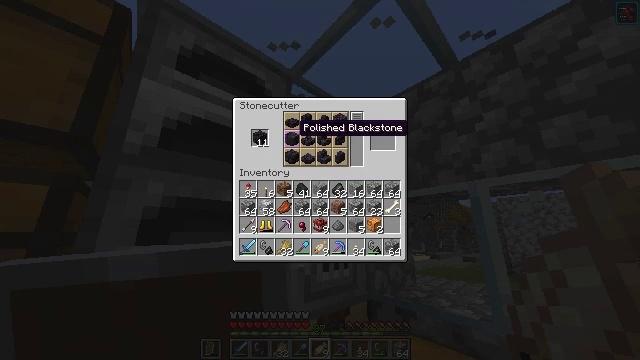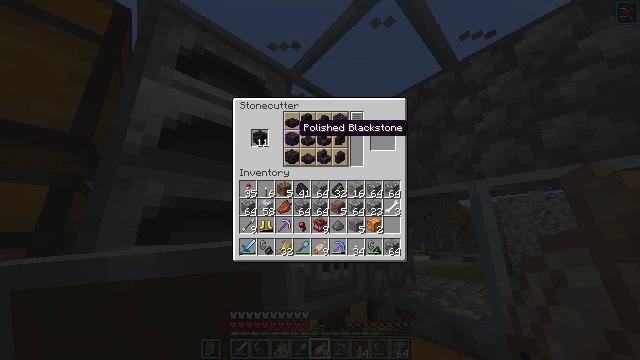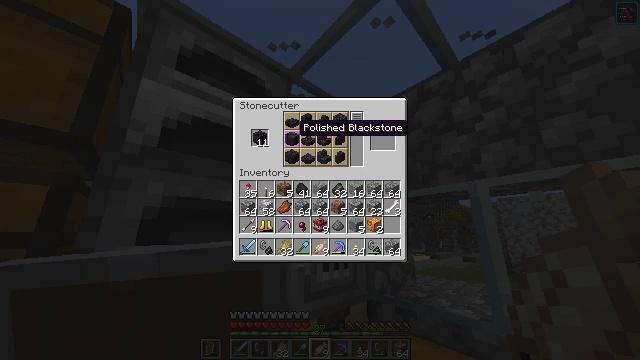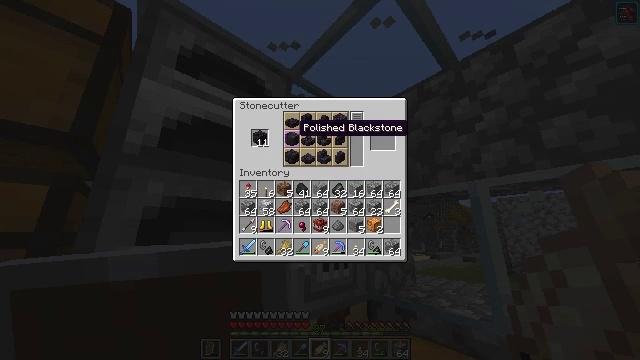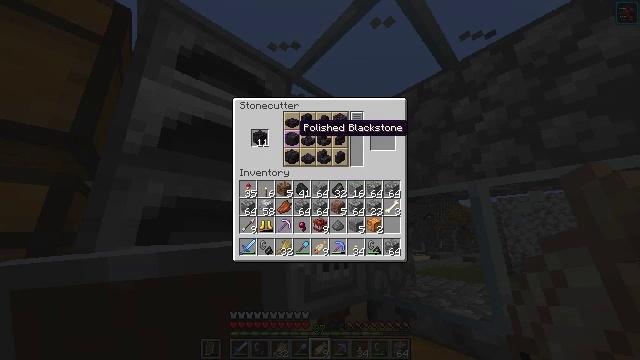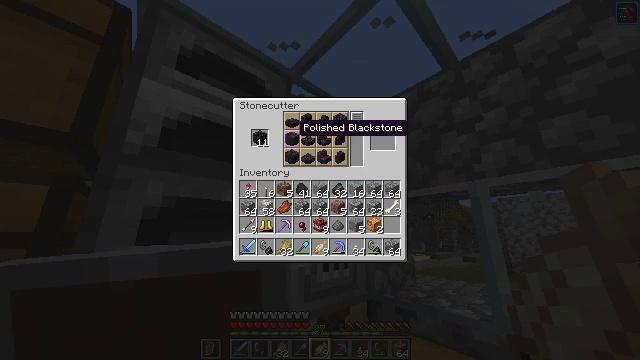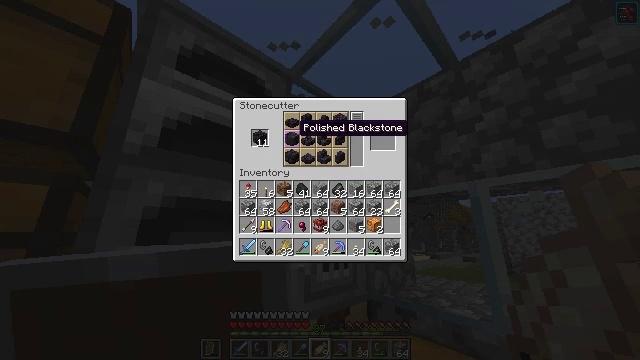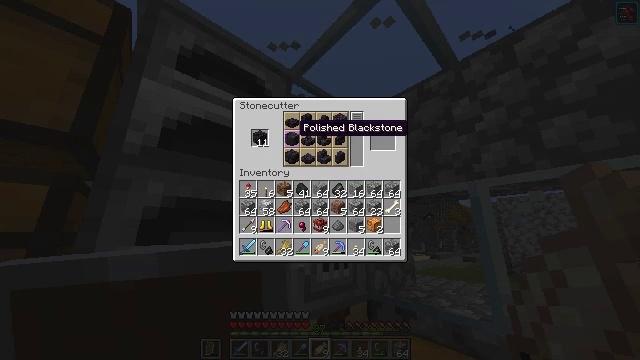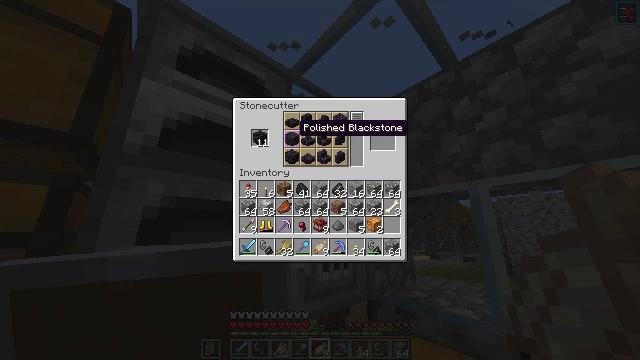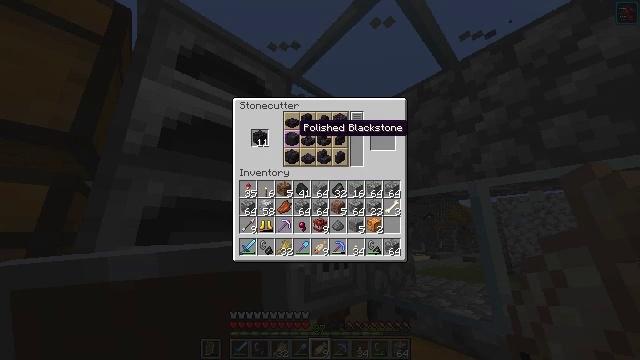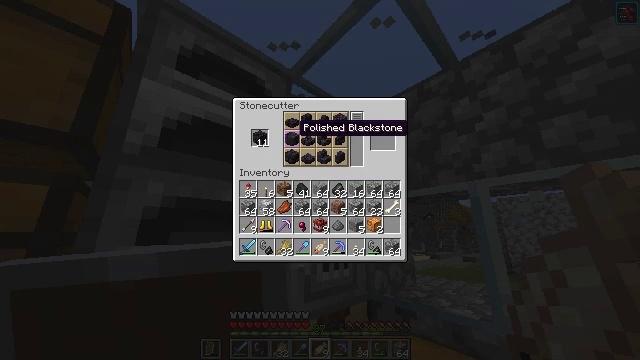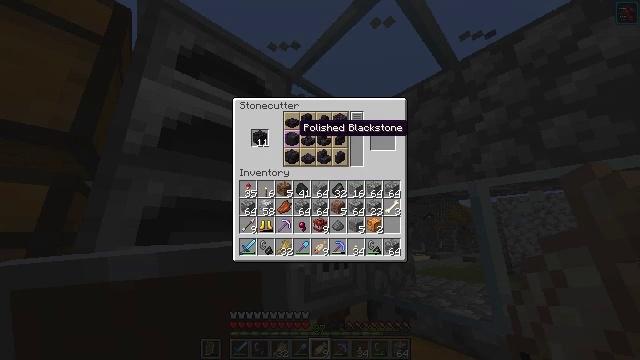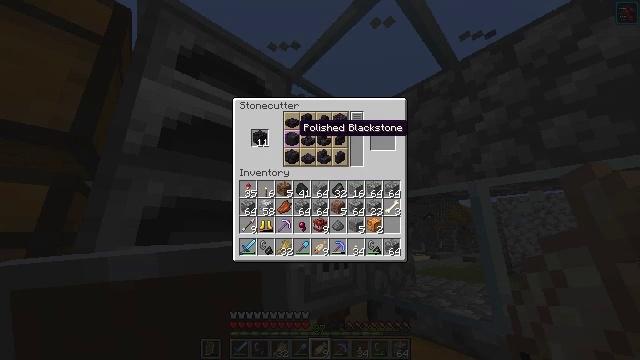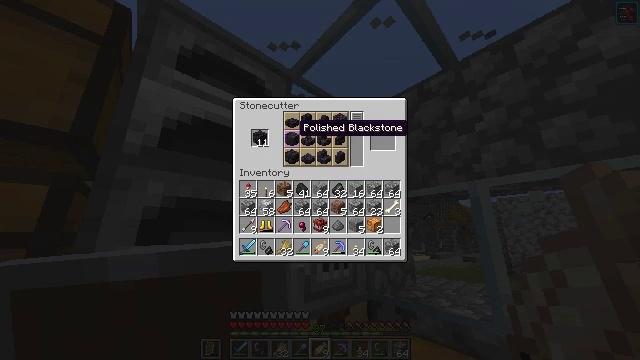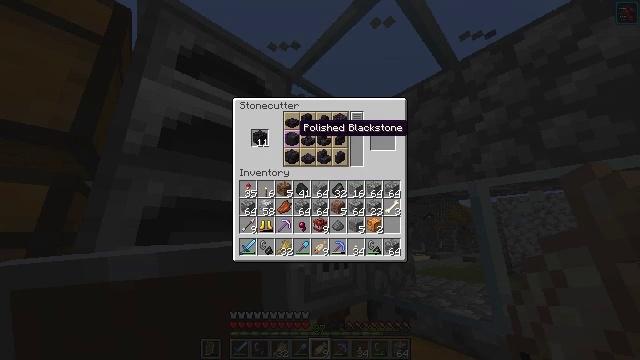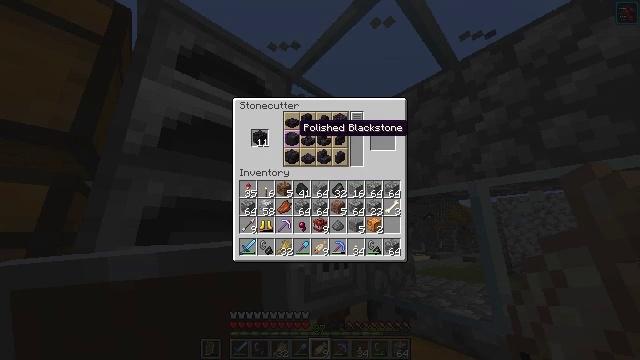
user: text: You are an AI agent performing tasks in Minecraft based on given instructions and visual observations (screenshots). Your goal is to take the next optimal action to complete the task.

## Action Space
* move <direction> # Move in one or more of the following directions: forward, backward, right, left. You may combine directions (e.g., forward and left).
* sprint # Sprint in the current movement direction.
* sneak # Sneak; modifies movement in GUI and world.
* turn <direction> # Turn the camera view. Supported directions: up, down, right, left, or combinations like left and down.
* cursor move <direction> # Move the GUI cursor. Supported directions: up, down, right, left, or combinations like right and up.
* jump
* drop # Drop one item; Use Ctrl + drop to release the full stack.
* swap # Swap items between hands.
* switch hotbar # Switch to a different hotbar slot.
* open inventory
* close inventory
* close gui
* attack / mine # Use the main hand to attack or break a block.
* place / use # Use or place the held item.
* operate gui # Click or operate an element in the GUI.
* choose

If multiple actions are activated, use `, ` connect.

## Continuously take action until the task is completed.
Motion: motion action
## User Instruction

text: Create polished blackstone at the crafting table.
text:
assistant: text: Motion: no_op
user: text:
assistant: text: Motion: no_op
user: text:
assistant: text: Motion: no_op
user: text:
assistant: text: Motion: no_op
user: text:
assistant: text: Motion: no_op
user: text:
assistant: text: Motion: no_op
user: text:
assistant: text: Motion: no_op
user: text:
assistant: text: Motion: no_op
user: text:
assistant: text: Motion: no_op
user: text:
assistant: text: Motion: no_op
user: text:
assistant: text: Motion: no_op
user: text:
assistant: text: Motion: no_op
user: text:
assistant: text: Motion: no_op
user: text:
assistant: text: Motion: no_op
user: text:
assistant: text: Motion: no_op
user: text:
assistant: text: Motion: no_op
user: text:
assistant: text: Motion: no_op
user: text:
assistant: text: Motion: no_op
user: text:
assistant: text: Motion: no_op
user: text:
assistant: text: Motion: no_op
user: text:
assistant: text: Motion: no_op
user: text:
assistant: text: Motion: no_op
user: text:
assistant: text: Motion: no_op
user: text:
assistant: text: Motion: no_op
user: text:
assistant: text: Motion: no_op
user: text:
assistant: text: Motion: no_op
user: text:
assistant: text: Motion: no_op
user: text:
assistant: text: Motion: no_op
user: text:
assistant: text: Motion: no_op
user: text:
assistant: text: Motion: no_op